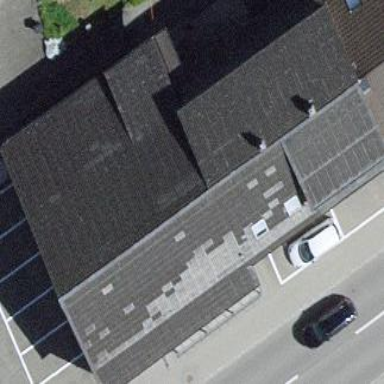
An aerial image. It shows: Building that houses restaurant.